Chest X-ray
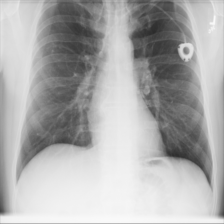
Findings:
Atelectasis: negative
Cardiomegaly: negative
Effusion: negative
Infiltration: negative
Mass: negative
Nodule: negative
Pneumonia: negative
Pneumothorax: negative
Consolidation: negative
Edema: negative
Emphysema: negative
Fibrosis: negative
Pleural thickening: negative
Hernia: negative